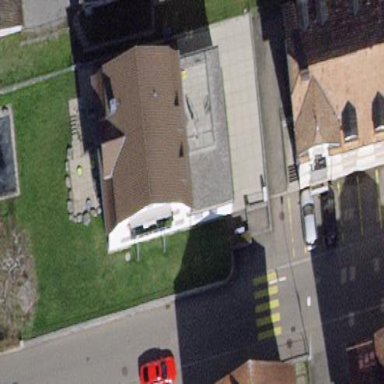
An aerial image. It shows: Kindergarten building.